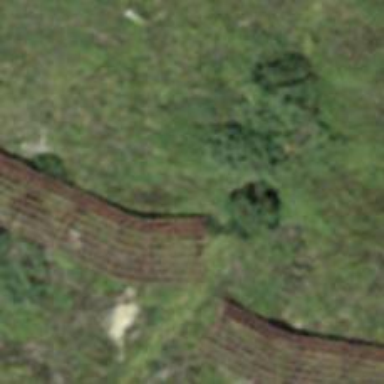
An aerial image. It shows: Man-made structure for avalanche protection.